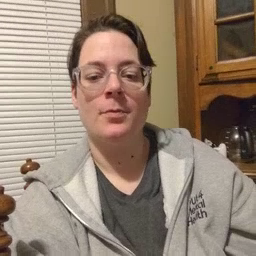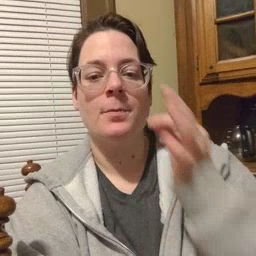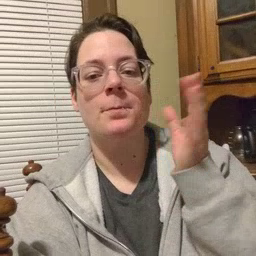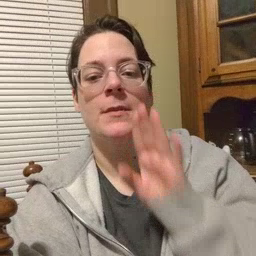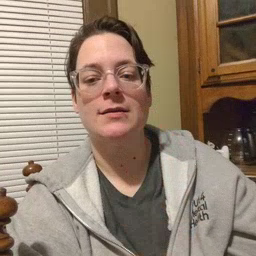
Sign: bee